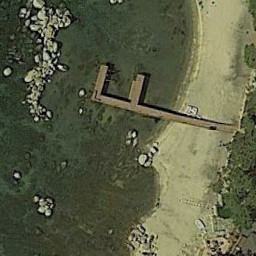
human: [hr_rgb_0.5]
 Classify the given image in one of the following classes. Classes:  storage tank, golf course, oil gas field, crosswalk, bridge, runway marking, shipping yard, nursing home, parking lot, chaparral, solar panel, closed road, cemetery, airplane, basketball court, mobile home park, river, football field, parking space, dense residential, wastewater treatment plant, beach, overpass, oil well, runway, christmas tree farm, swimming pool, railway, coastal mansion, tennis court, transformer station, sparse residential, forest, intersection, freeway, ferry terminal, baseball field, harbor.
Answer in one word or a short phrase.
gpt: ferry terminal